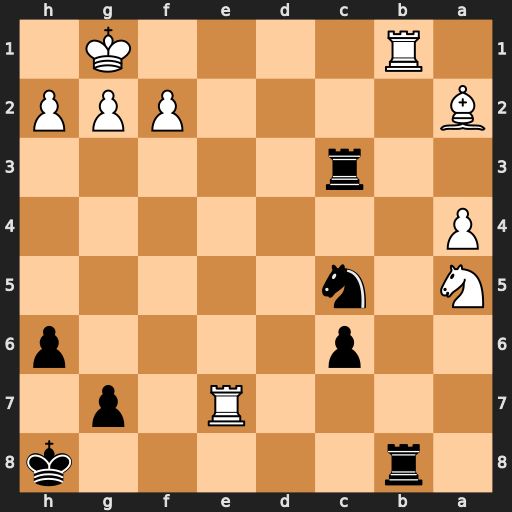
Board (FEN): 1r5k/4R1p1/2p4p/N1n5/P7/2r5/B4PPP/1R4K1
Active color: b
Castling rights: -
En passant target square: -
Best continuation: Rxb1+ Bxb1 Rc1+ Re1 Rxe1#